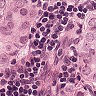
Metastatic tissue present: yes